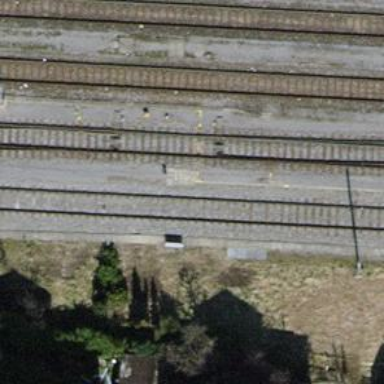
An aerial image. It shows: Railway switch.